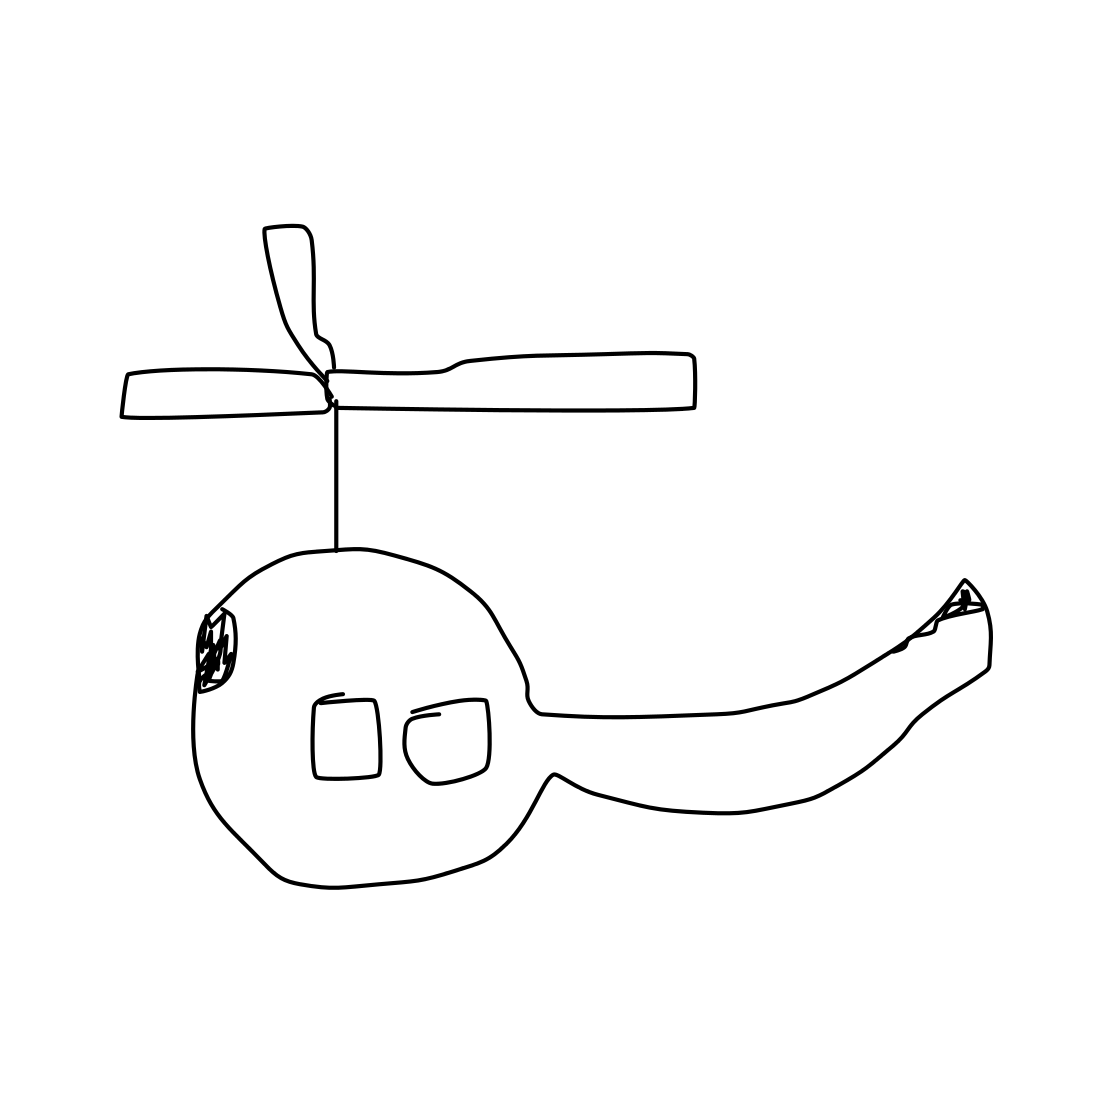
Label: helicopter